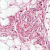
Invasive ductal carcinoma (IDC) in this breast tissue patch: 0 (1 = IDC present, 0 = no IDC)